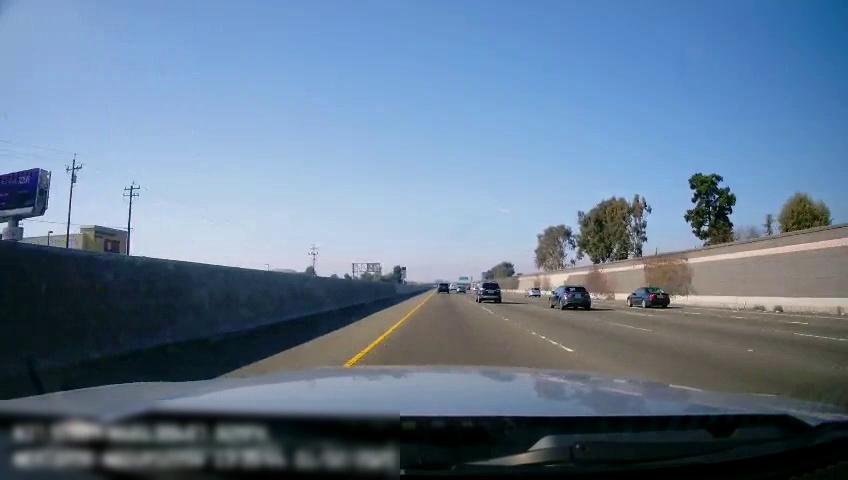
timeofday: Day
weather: Sunny
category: Drivable Space
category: Vehicles | Car
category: Vehicles | Car
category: Vehicles | Car
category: Vehicles | SUV
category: Vehicles | SUV
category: Vehicles | Car
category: Lanes | Current Lane
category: Lanes | Current Lane
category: Lanes | Alternate Lane
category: Lanes | Alternate Lane
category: Lanes | Alternate Lane
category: Lanes | Opposite Lane